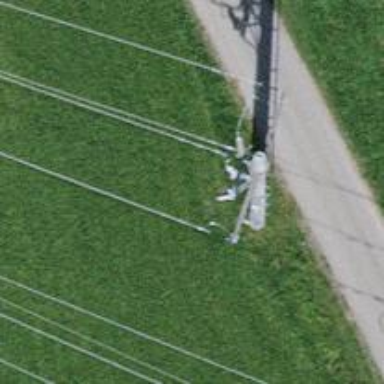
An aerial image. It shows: Power pole.